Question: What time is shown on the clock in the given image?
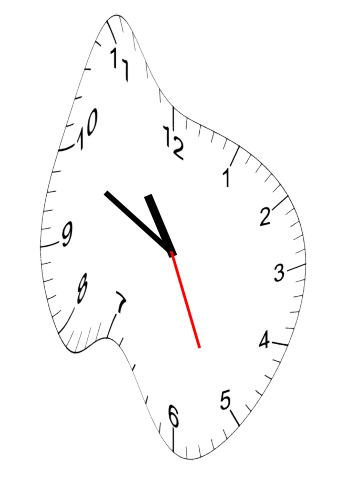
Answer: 10:49:26